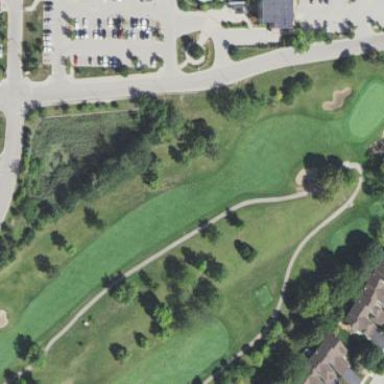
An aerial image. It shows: Golf fairway surrounded by grass.